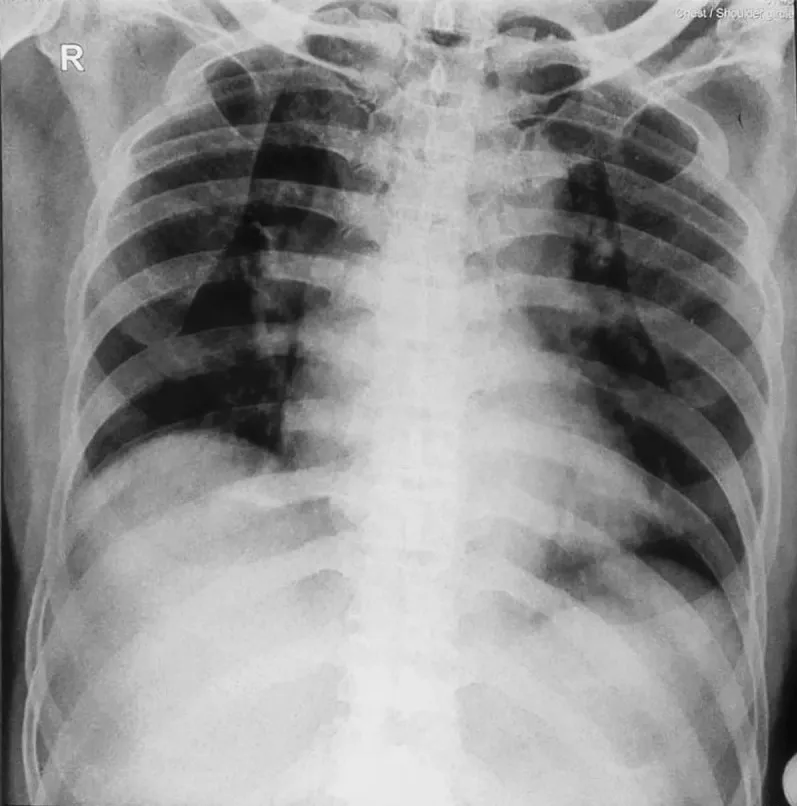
Chest radiograph at emergency department upon patient arrival. The radiograph showed clear lung fields.
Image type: radiology (x_ray)